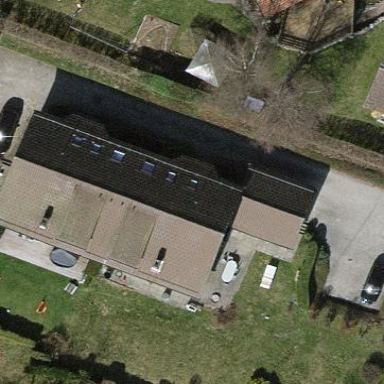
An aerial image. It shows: Simple house.